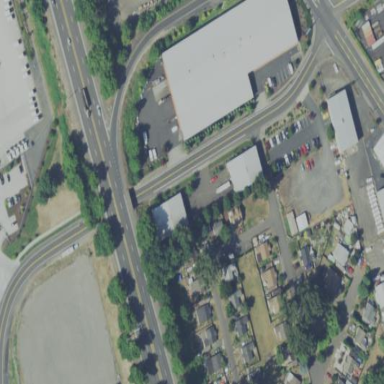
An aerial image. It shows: Car repair shop that services trucks.